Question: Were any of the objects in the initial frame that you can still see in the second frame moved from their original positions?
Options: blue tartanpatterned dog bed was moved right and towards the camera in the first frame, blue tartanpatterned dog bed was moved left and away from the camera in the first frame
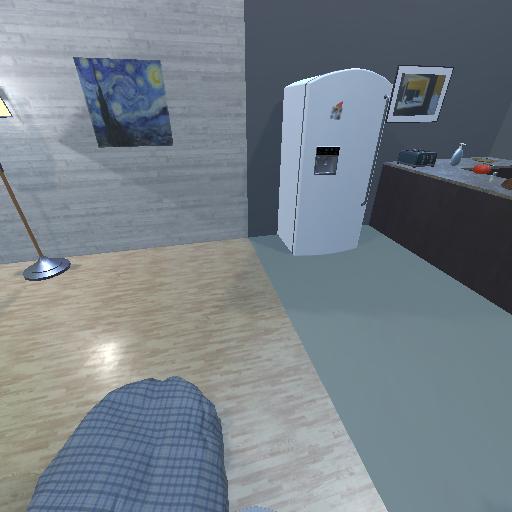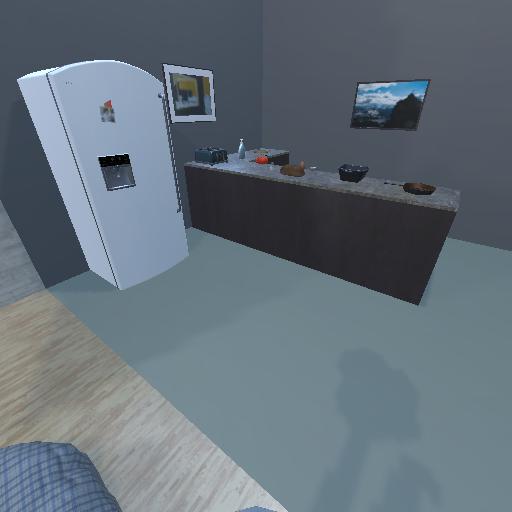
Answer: blue tartanpatterned dog bed was moved right and towards the camera in the first frame